Field crop: maize
Growth stage: 2
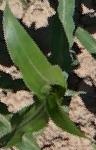
Species: maize